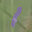
Label: 1